Question: Many of us use jsfiddle.com to share DHTML situations with other people. You can include plugins like JQuery while testing. it's very convenient, especially when posting to stackoverflow.com.
I am interested in something like that for Apache httpd. Does it exist?
Here is a diagram of what I'm thinking of. You can imagine all the things that you could do with this.

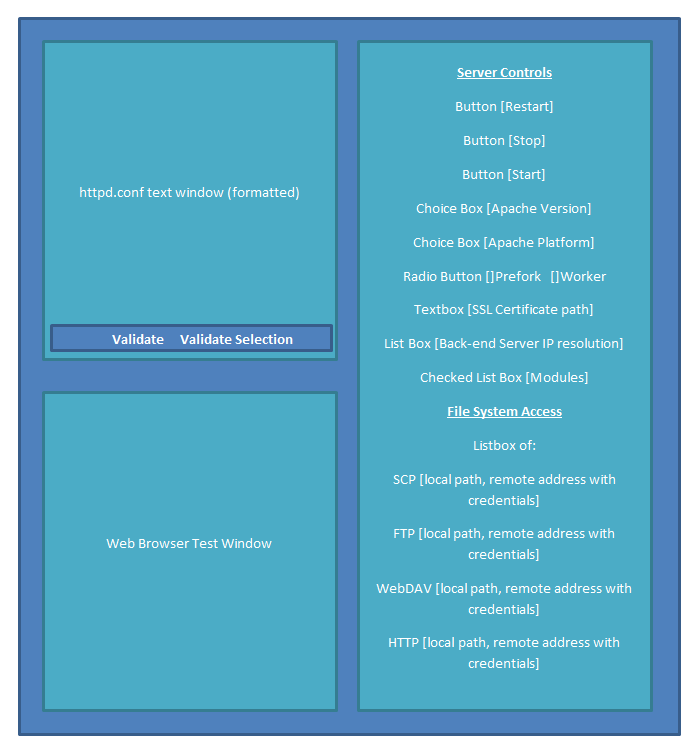
Answer: This does not exist anywhere. I am working on this project starting two weeks ago.